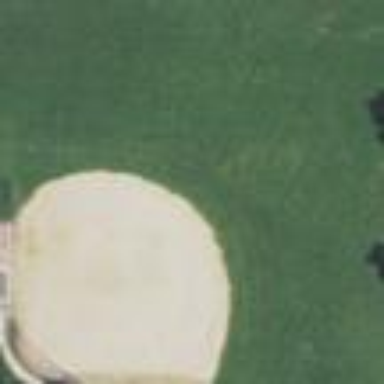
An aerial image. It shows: Baseball pitch for leisure and sports activities.